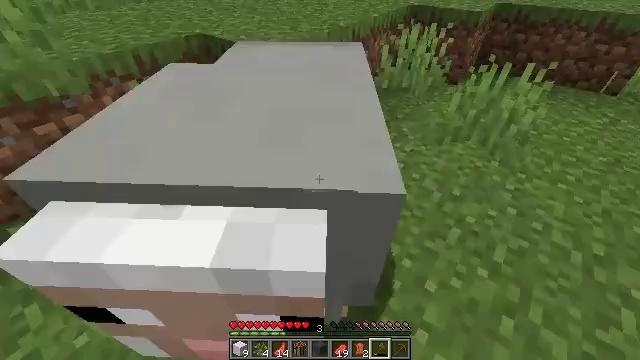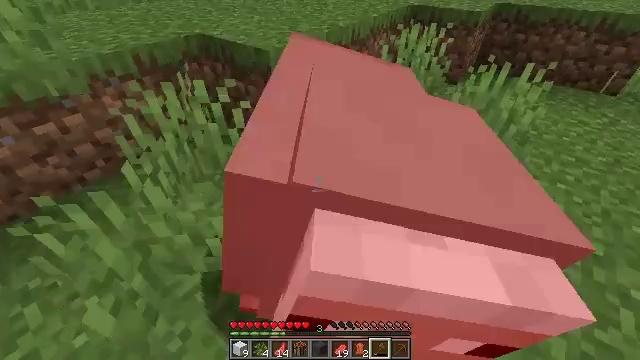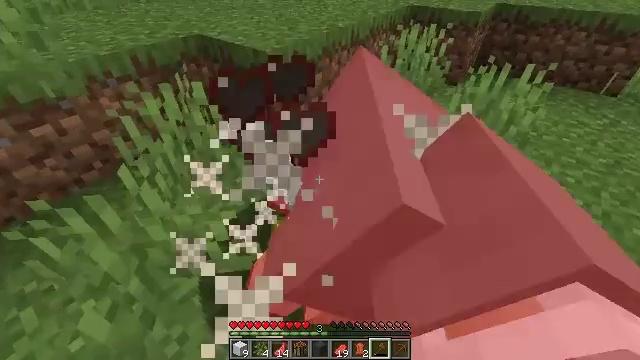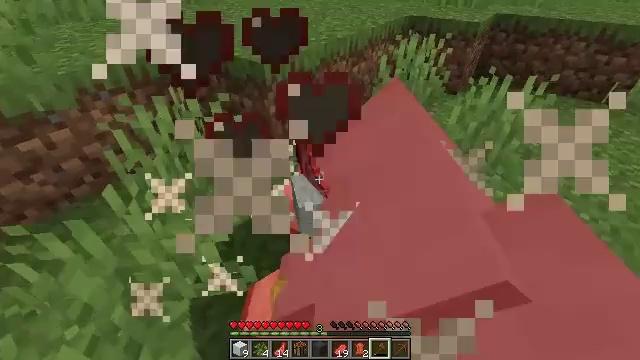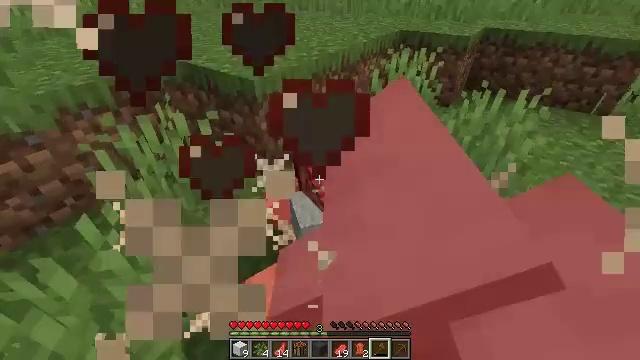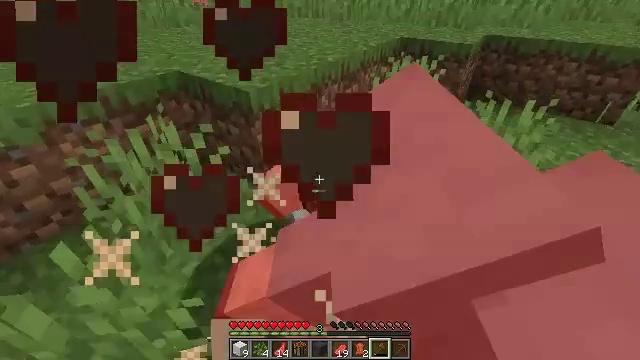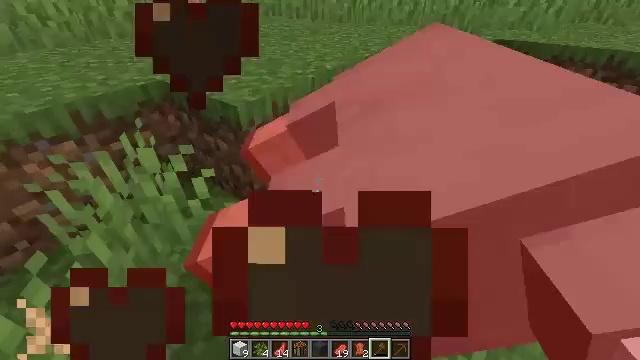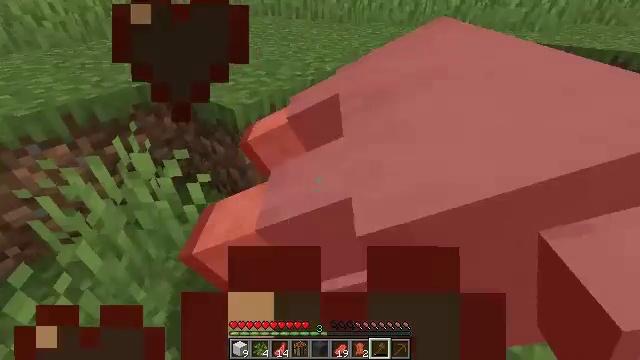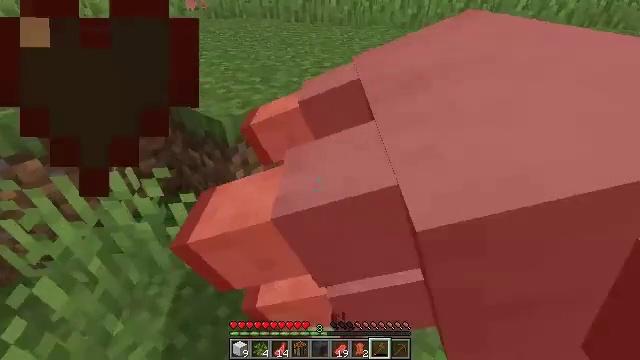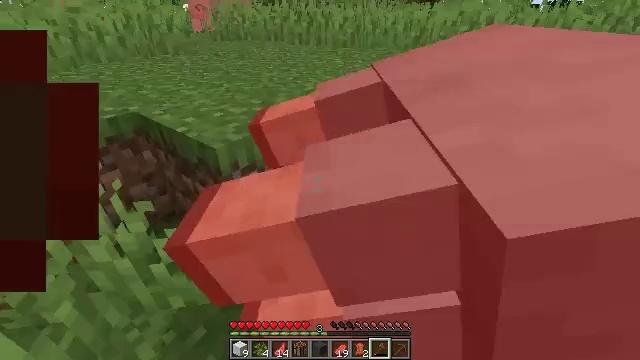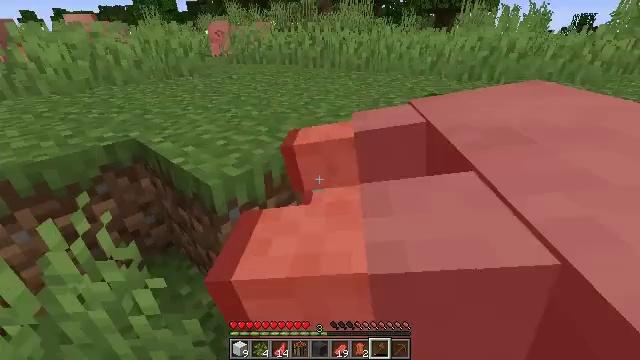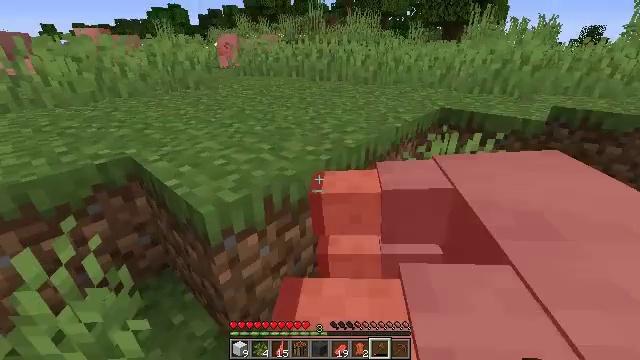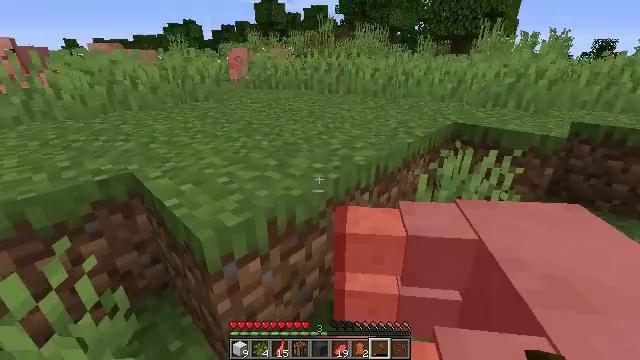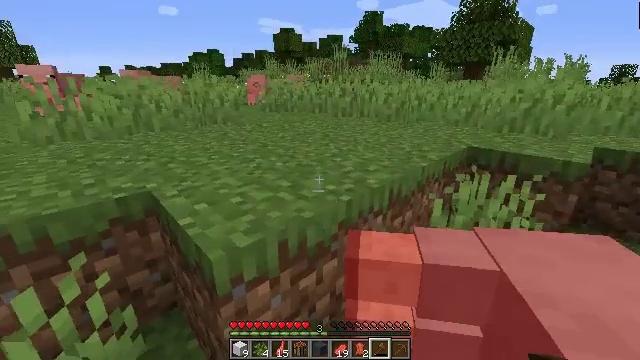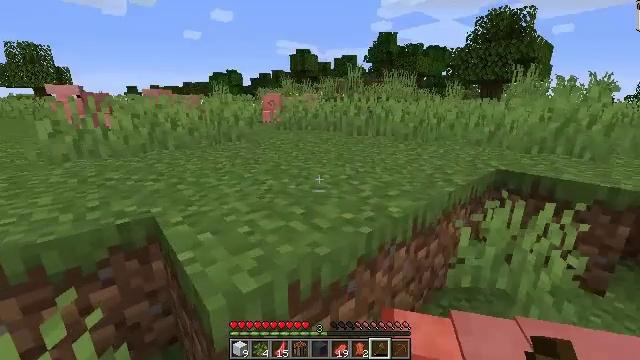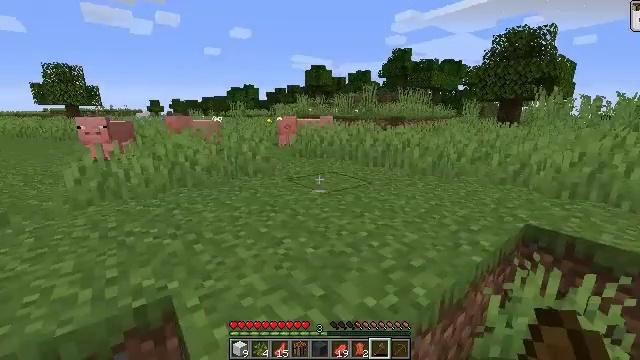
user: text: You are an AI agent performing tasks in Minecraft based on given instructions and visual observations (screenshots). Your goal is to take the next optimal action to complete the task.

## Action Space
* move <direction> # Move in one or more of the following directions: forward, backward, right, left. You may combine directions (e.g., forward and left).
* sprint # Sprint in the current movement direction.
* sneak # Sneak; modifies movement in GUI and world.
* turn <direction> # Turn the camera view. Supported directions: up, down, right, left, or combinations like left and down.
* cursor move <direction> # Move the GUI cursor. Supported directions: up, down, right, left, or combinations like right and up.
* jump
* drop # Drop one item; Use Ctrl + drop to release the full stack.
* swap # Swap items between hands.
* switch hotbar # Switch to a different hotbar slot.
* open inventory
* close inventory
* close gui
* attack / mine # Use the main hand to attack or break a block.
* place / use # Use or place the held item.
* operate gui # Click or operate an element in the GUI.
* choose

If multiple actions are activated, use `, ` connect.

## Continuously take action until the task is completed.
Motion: motion action
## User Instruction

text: Break the brewing stand to collect it.
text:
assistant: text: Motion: no_op
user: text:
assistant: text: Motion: move forward
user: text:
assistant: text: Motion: move forward, turn up
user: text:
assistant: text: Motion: move forward, turn right and up
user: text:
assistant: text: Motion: move forward
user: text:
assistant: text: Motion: move forward
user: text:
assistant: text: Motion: move forward
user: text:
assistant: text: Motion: move forward
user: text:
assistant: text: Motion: move forward, turn up
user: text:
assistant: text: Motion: move forward, turn left and up
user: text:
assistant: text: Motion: move forward, turn left and up
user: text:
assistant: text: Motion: move forward, turn left and up
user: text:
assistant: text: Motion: move forward, turn left and up
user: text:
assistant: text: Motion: move forward, turn left and up
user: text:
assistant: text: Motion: move forward, turn left and up, jump
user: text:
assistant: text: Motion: move forward, turn left and up, jump
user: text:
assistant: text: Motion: move forward, turn left, jump
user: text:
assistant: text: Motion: move forward, turn left, jump
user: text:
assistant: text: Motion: move forward, turn left
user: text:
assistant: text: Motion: move forward, turn left
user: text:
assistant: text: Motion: move forward, turn left
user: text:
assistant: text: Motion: move forward, turn left
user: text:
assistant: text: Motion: move forward, sprint, turn left
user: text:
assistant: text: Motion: move forward, sprint, turn left
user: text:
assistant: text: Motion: move forward, sprint
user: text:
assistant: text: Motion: move forward, sprint
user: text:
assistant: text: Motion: move forward, sprint, jump
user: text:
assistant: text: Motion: move forward, sprint, jump
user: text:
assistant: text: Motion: move forward, jump
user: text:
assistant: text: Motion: move forward, jump